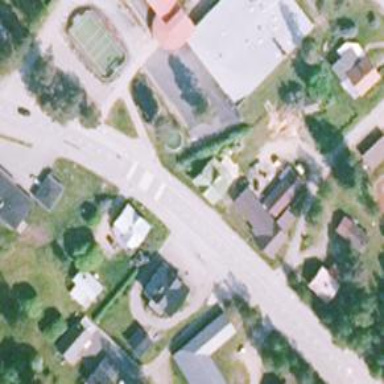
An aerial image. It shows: Asphalt cycleway.